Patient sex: F
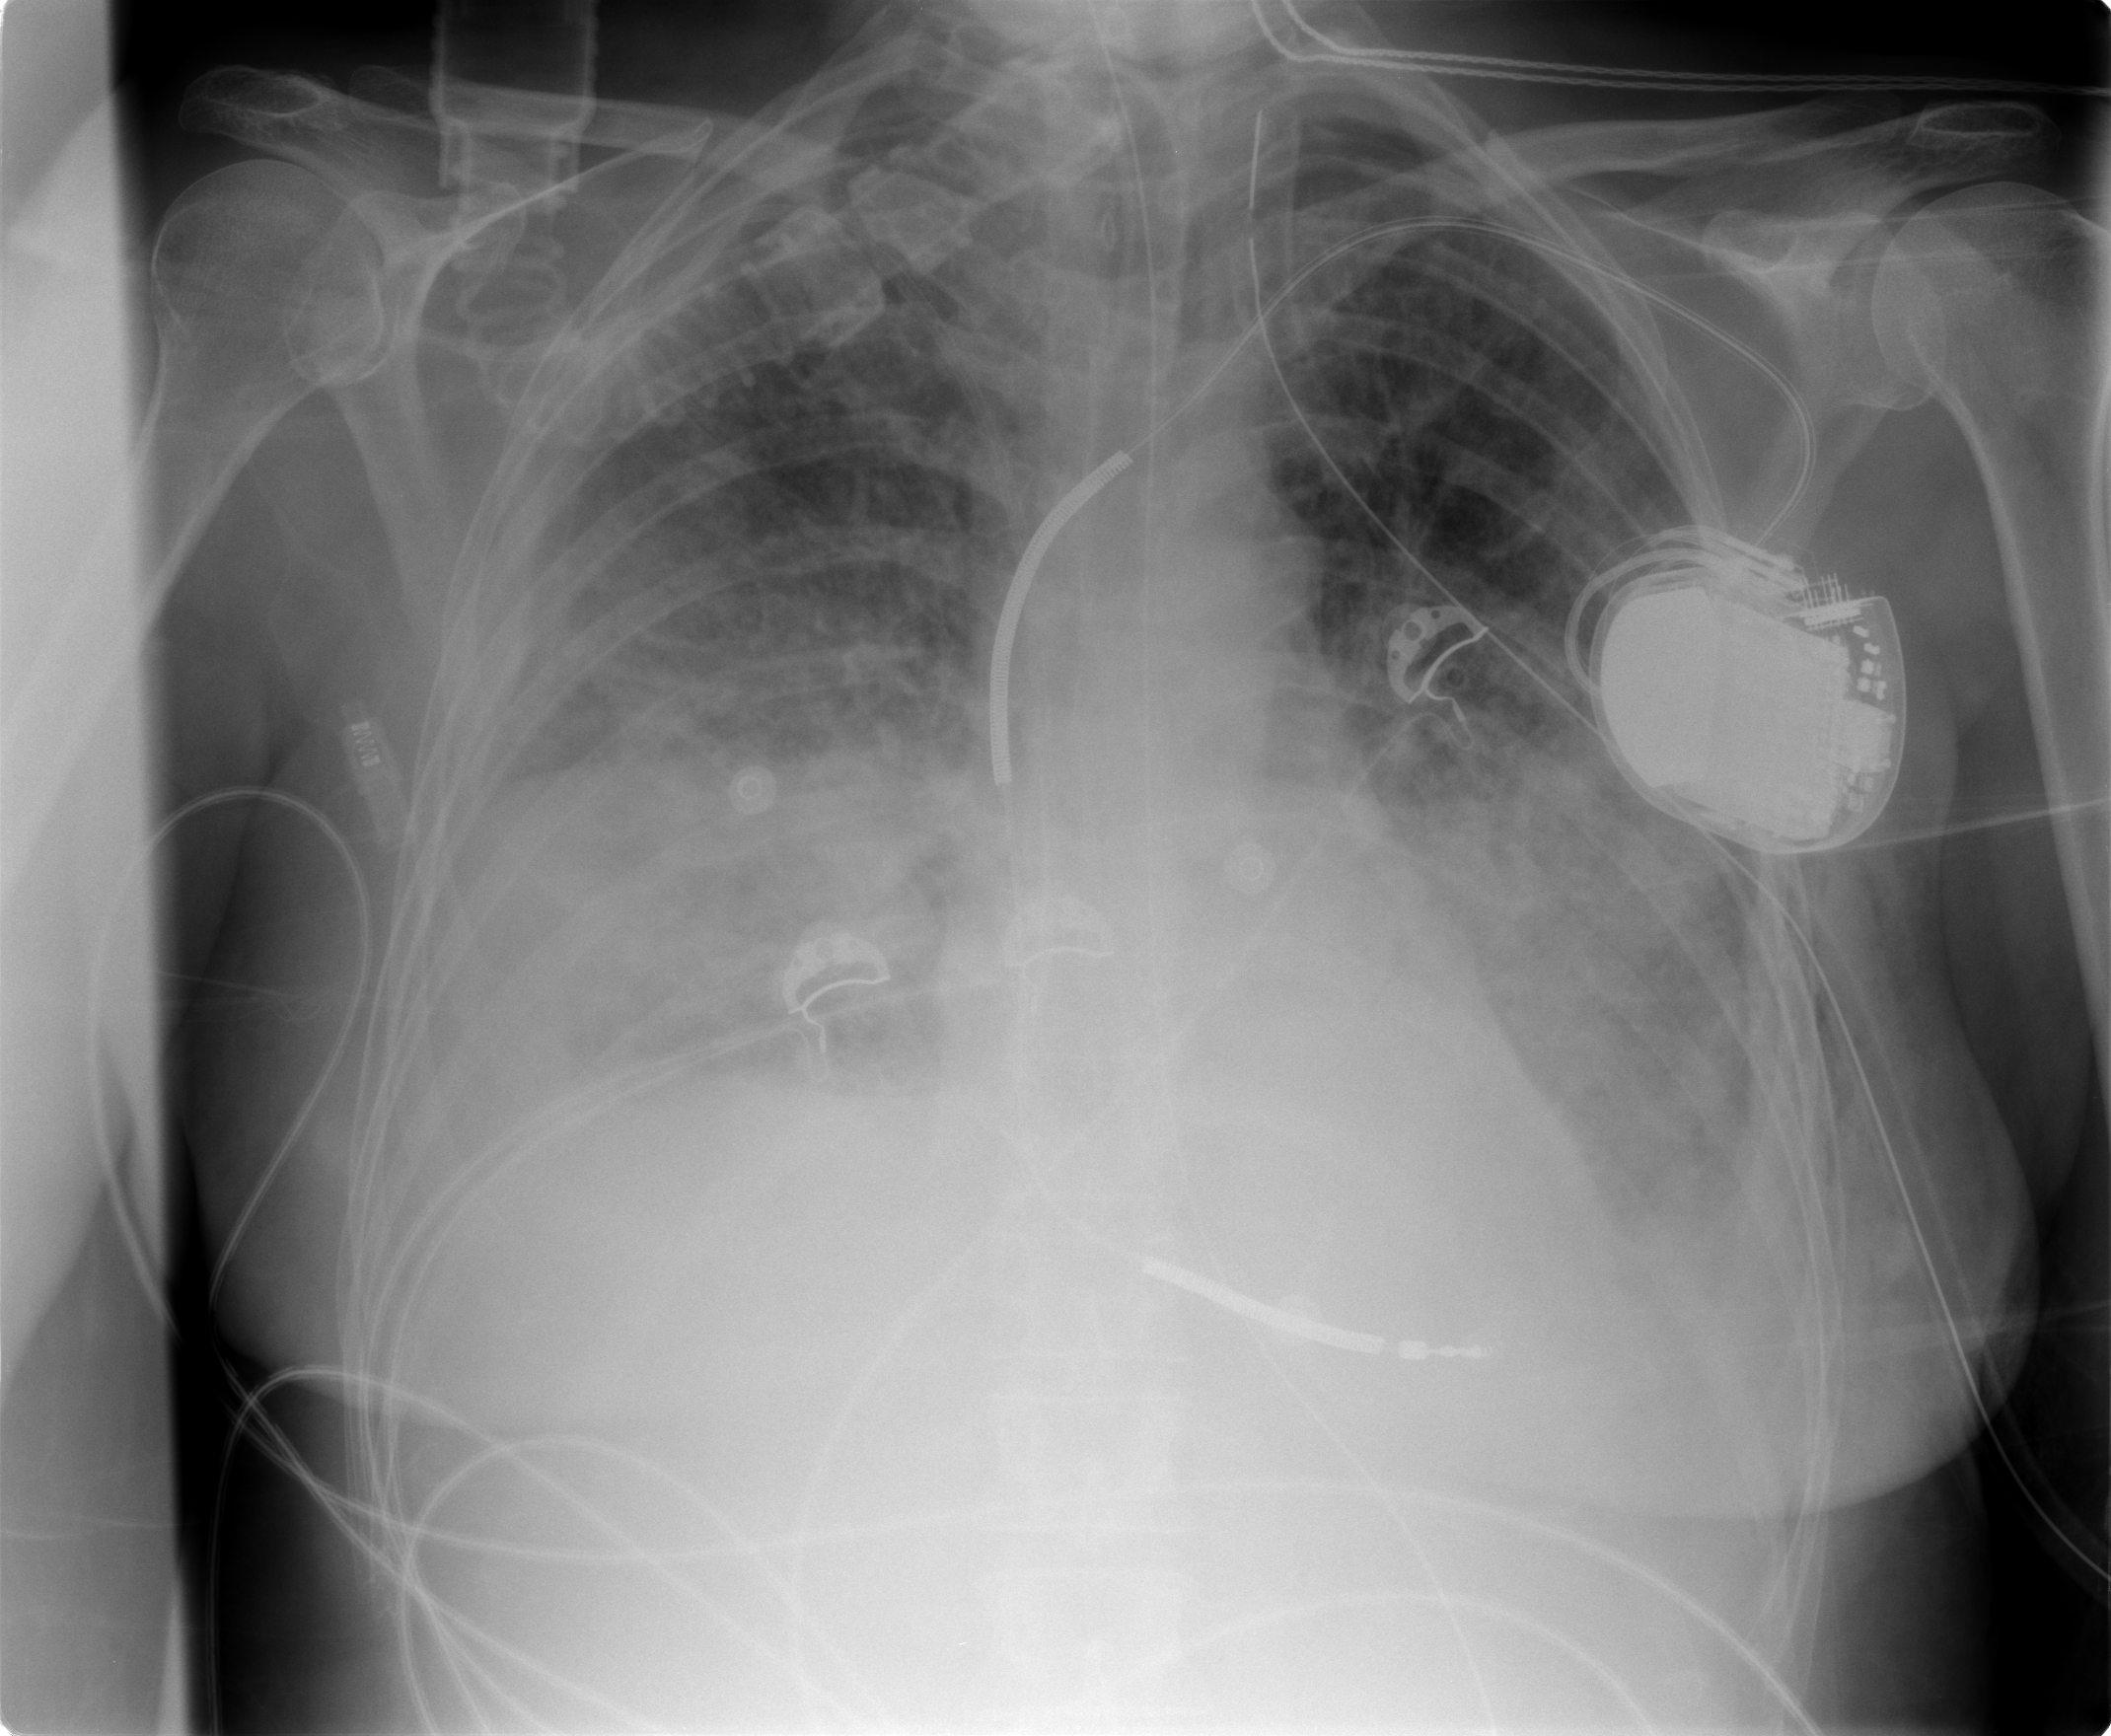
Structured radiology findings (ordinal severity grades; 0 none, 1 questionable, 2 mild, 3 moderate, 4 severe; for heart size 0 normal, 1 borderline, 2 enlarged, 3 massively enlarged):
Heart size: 1
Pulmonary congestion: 3
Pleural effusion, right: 2
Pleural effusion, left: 2
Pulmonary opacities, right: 3
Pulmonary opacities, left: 3
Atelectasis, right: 3
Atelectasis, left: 3